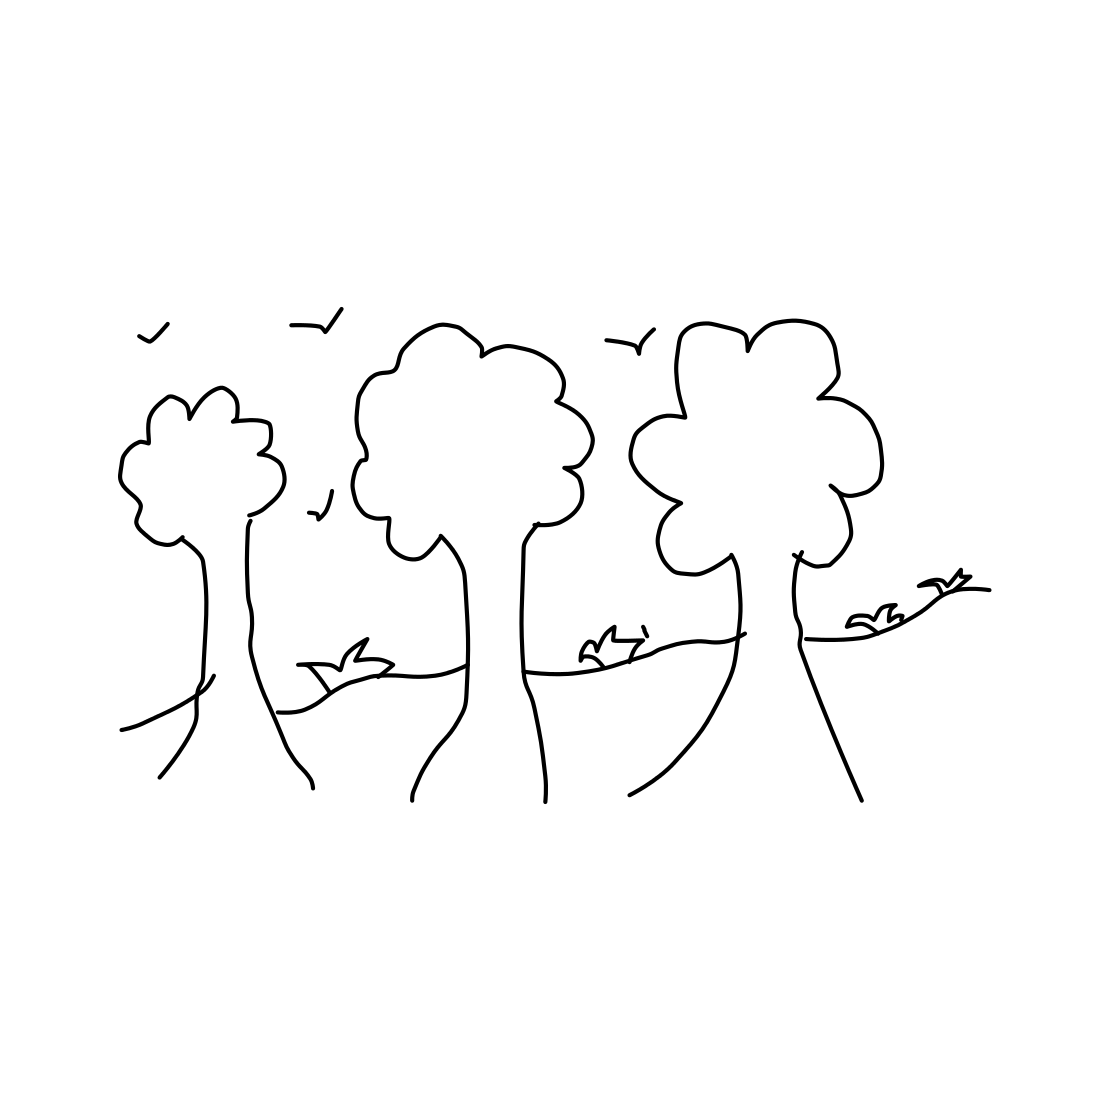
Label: bush